Question: I have trouble installing my Android SDK on WIndows 7 64bit. I already installed the latest JDK, but for some reason, when the Android SDK installer checks for Java, I get a blank page

I can see that the installer tried something, because another window opened in the taskbar, but it disappeared a second later and I'm left with the above, blank page. All the buttons do not work, so I can't perform the trick I've read in a different topic about press back and next again.
I've got no idea whats going on.
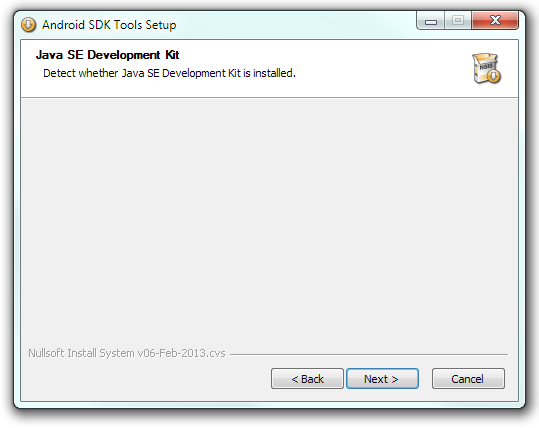
Answer: I had JDK x32 installed. But I needed x64, now it works.